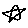
Label: star